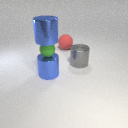
large red rubber sphere behind large blue metal cylinder